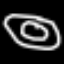
Label: donut